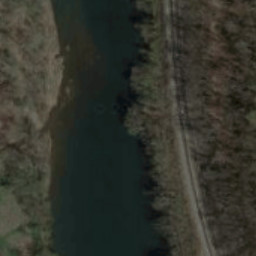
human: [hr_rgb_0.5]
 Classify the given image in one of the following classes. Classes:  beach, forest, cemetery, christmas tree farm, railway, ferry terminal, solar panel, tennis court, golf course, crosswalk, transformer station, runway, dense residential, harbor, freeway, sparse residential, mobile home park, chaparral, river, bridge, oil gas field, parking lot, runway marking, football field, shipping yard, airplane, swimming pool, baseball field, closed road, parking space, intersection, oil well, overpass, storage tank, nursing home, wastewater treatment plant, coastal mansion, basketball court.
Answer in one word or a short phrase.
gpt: river